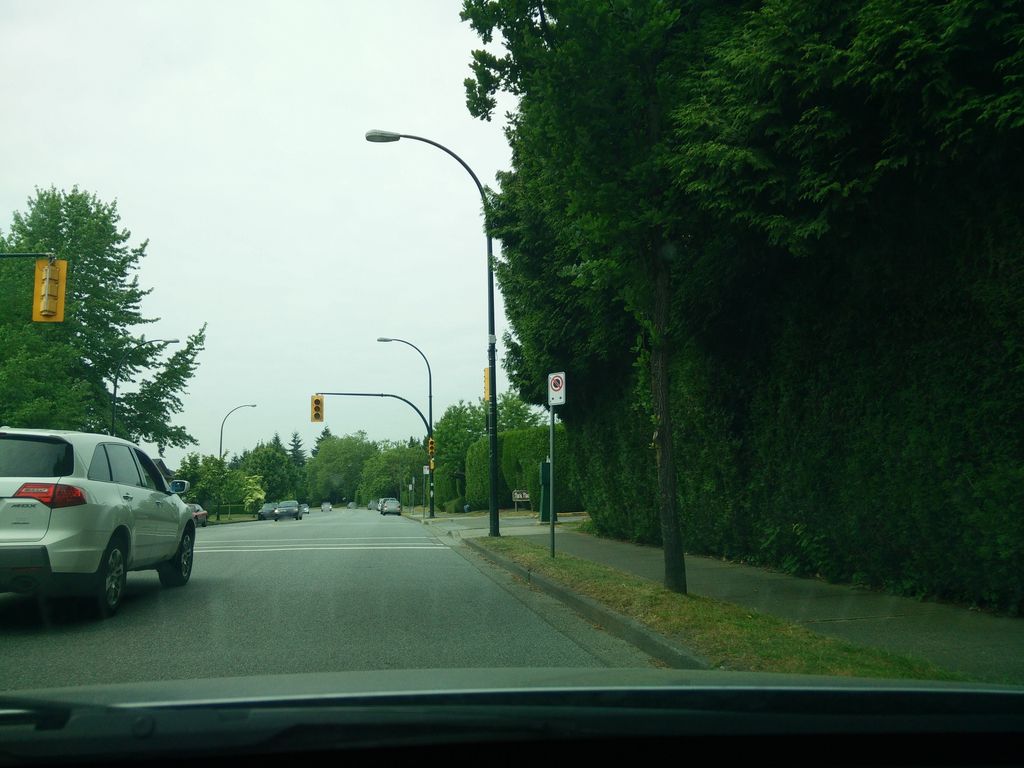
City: vancouver